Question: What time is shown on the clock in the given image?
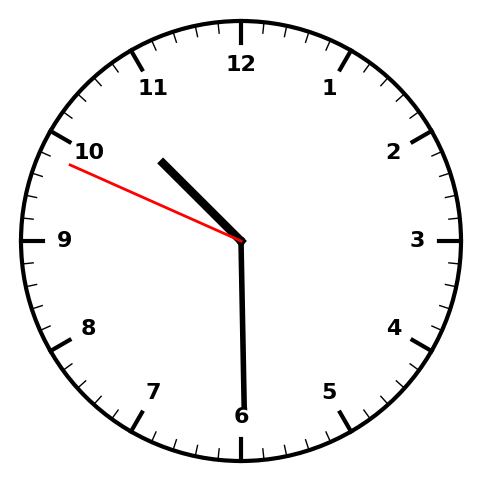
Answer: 10:29:49